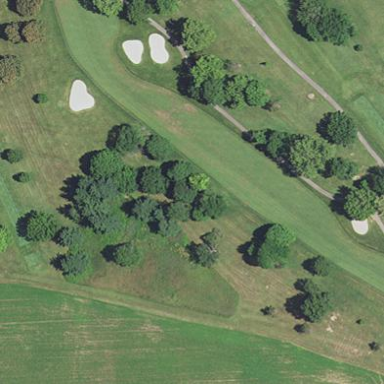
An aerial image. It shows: Grassy area designated as golf fairway.